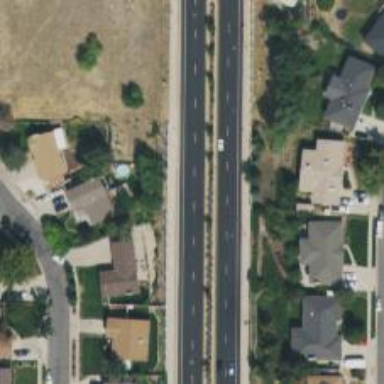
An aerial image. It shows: Primary highway.